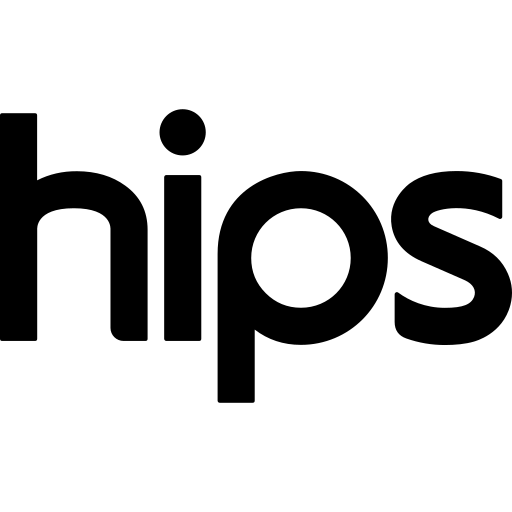
Tags: icon, FontAwesome, fa-icon, brand, hips